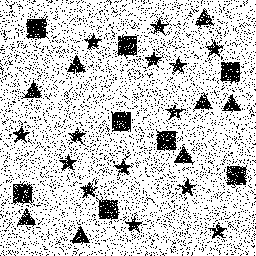
Squares: 8
Triangles: 8
Stars: 14
Total shapes: 30